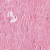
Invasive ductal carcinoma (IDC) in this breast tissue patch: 0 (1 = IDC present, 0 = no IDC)